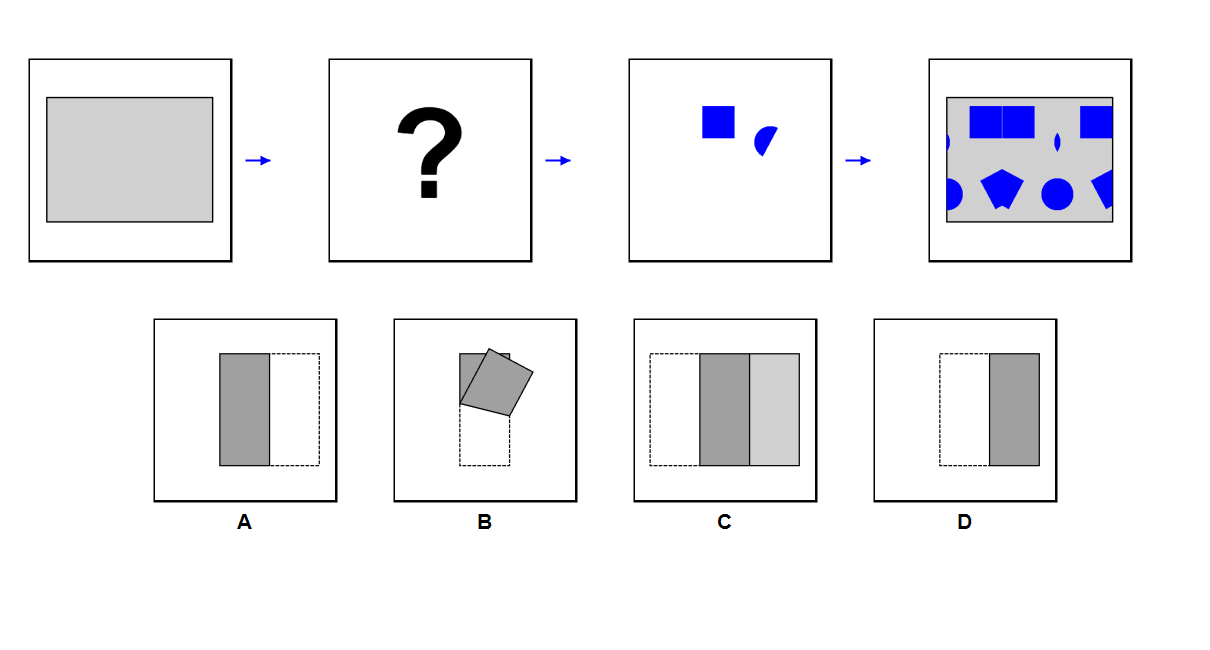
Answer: D